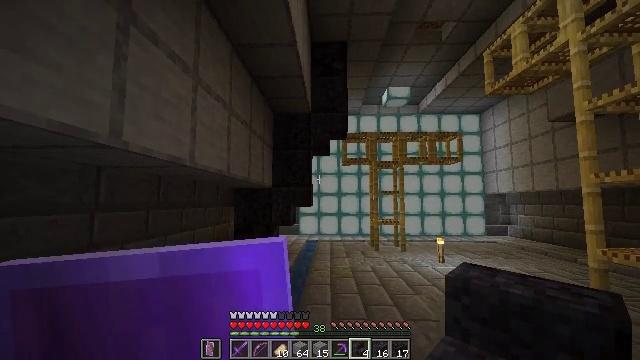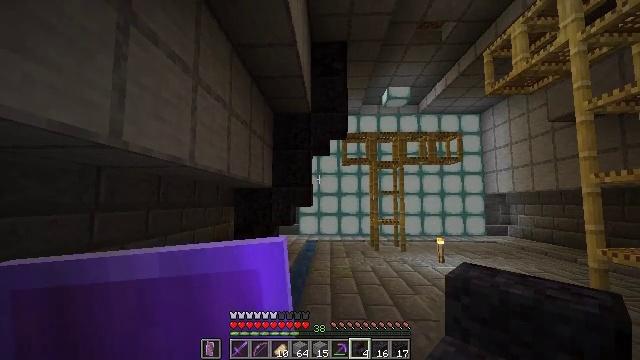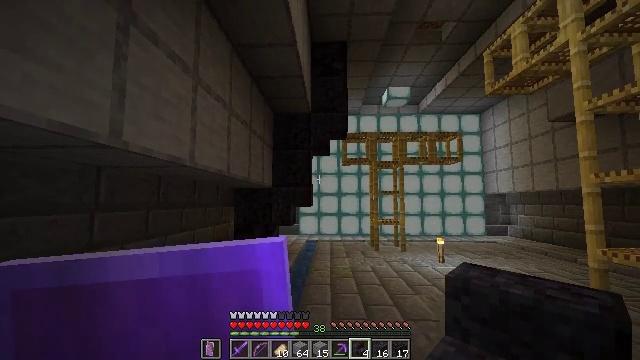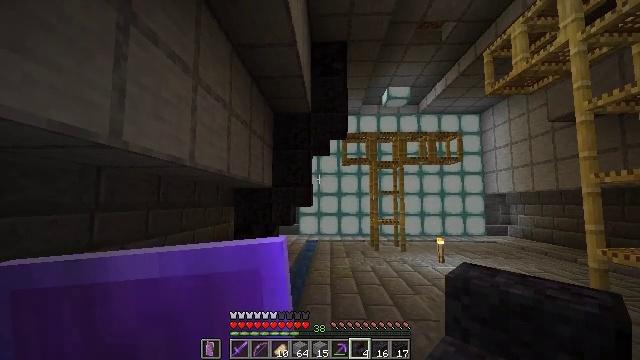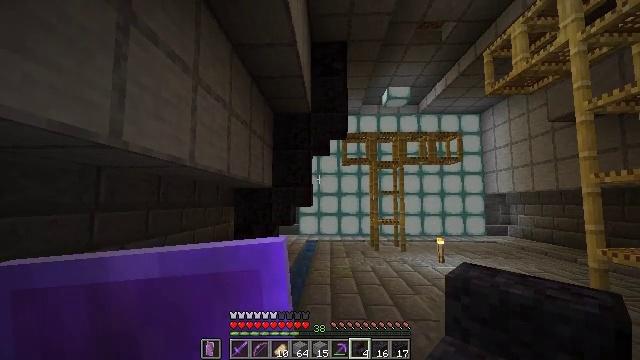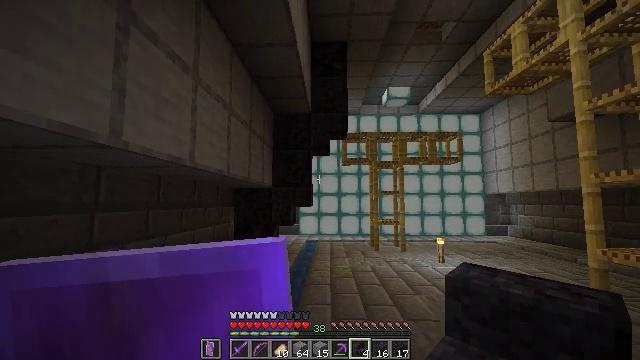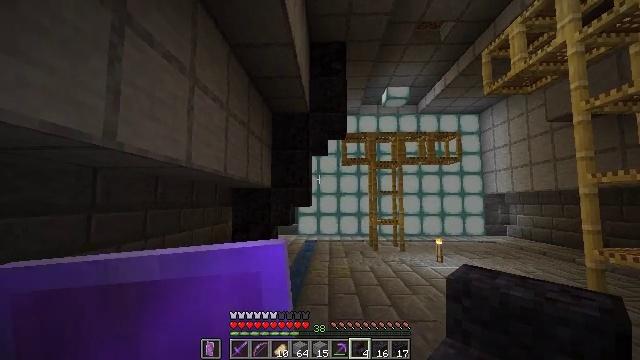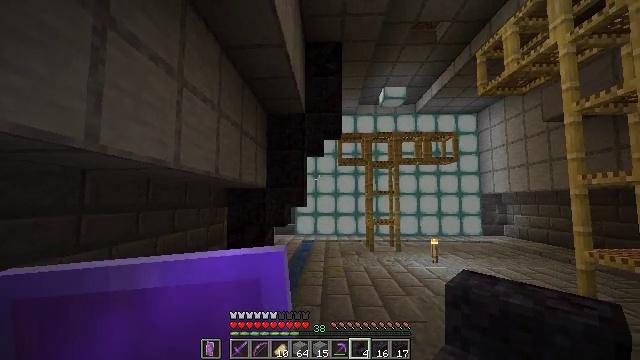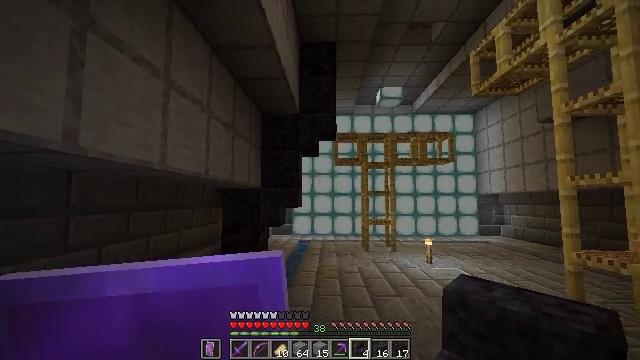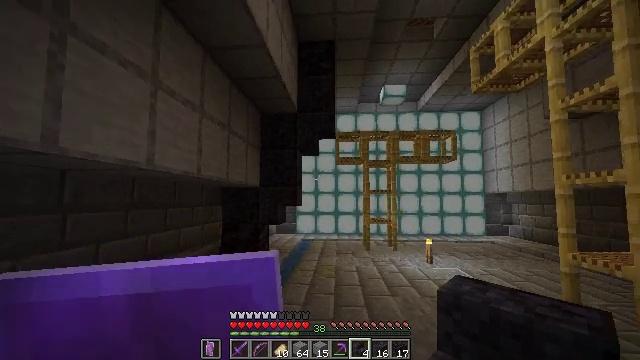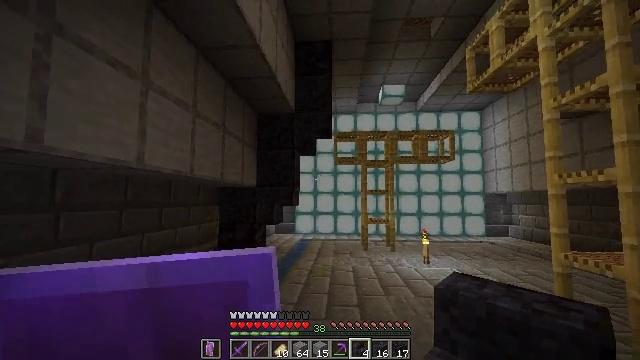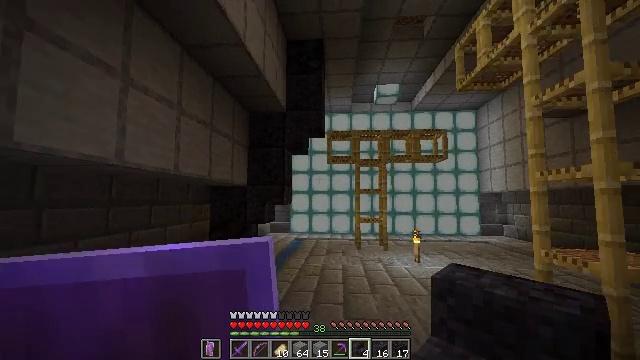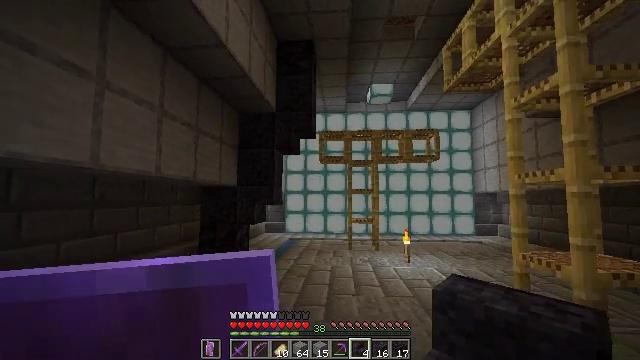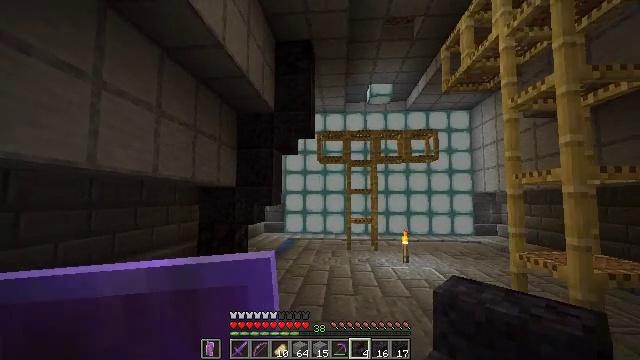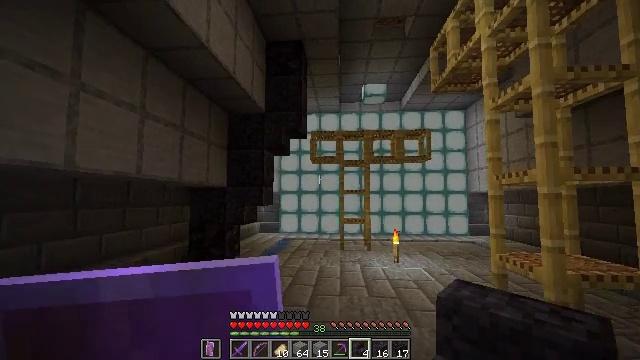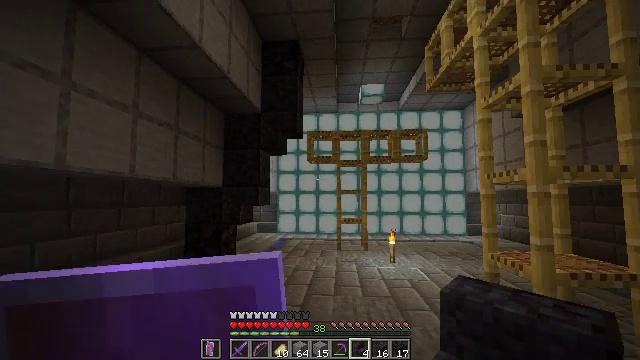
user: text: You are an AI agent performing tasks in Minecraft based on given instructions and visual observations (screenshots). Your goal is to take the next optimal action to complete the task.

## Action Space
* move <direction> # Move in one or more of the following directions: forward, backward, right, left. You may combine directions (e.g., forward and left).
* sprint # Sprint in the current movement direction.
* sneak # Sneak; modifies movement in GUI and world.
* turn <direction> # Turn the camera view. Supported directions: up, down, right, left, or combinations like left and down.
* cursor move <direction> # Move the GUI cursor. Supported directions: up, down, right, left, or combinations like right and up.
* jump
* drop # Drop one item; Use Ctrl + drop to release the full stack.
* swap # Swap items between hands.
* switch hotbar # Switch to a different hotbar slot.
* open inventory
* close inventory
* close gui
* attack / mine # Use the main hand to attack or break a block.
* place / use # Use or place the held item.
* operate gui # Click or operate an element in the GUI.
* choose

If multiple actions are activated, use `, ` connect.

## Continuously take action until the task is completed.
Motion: motion action
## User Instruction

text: Recycle polished blackstone from builds.
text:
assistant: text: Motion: no_op
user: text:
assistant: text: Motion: no_op
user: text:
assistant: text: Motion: no_op
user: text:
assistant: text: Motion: no_op
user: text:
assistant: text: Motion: no_op
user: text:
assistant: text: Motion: move right
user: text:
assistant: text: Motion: move right
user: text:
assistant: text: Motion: move right
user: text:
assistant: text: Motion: move right, turn left
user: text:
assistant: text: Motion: move right
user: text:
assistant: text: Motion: move right
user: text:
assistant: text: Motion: move right
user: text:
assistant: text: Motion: move right
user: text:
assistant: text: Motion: no_op
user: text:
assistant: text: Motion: no_op
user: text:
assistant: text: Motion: no_op
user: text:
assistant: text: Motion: no_op
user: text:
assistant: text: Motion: no_op
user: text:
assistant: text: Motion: no_op
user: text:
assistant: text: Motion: no_op
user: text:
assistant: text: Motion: no_op
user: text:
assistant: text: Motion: no_op
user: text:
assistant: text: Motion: no_op
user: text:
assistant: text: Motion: no_op
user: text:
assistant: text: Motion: no_op
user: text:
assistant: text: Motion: no_op
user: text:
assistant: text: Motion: no_op
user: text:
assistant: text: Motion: no_op
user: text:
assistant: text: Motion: no_op
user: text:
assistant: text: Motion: no_op